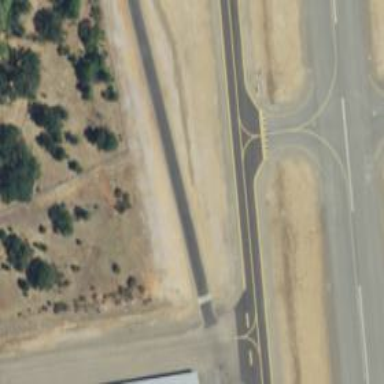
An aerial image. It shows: Image of taxiway at airport.